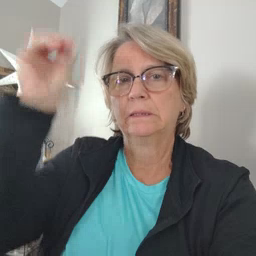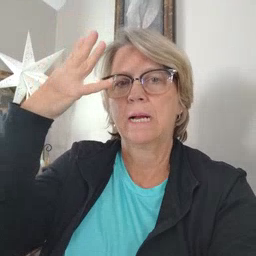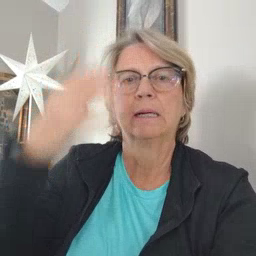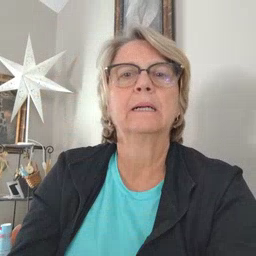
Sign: sun